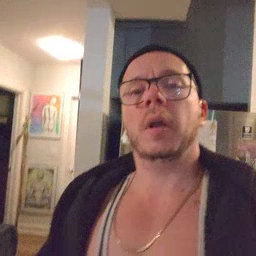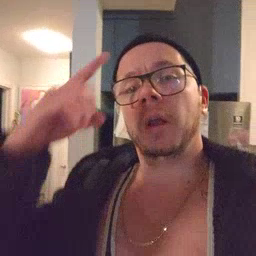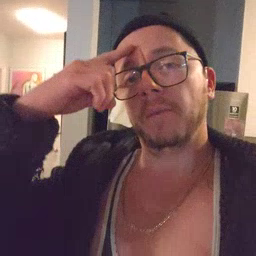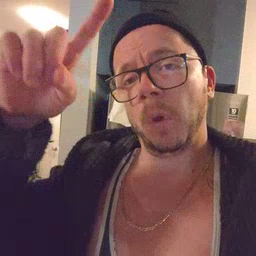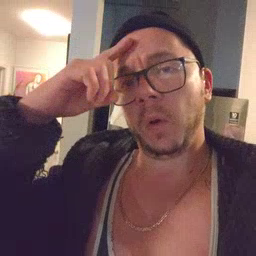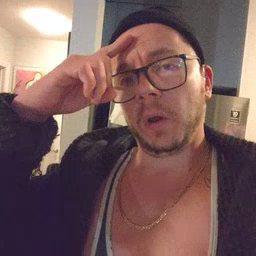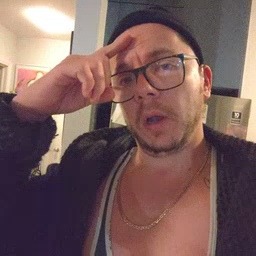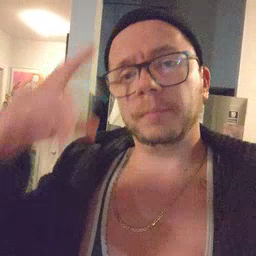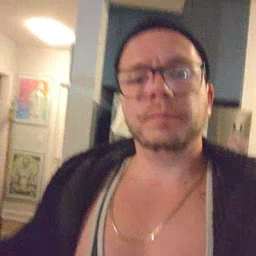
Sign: for